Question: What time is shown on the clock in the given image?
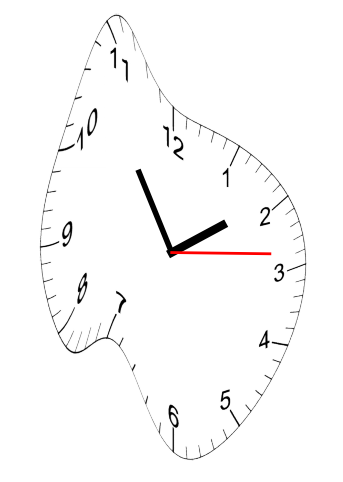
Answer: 01:54:14